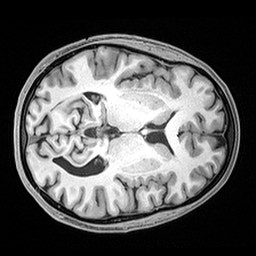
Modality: T1w
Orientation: axial
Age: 28
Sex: female
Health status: healthy
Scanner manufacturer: siemens
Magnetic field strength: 3 T
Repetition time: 2.4 s
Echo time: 0.00217 s